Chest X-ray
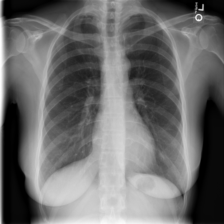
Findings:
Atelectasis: negative
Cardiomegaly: negative
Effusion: negative
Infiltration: negative
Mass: negative
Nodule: negative
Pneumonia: negative
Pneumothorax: negative
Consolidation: negative
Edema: negative
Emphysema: negative
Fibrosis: positive
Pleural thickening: negative
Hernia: negative